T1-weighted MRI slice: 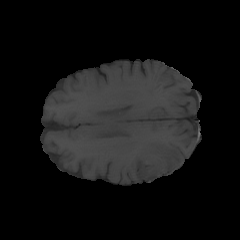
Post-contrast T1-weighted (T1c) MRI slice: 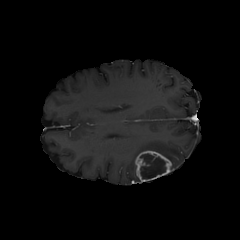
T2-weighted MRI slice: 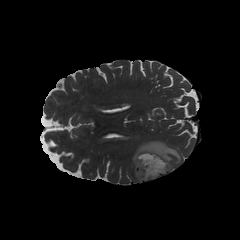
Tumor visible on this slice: yes